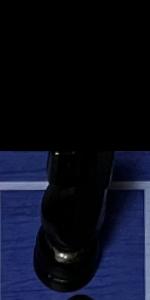
Label: Knight_Black